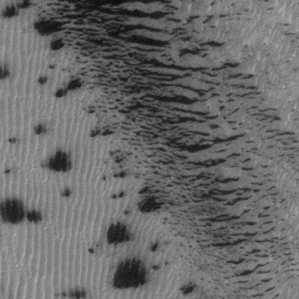
Label: frost